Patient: sex F, age 61
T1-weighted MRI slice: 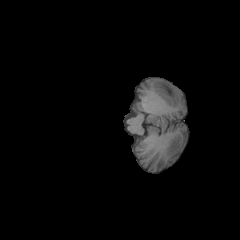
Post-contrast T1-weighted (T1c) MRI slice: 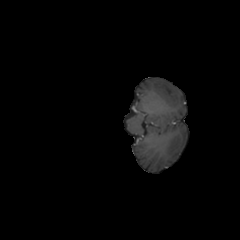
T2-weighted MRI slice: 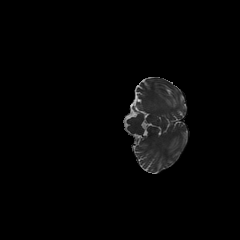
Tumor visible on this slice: no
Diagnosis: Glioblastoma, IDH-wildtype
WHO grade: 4